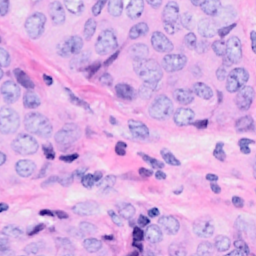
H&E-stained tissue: Breast